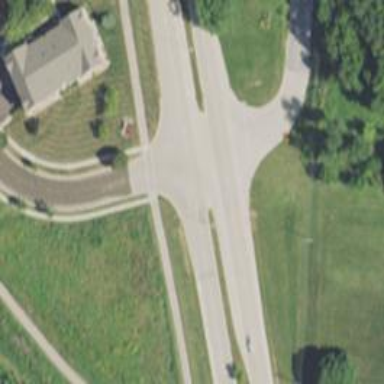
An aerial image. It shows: Residential road.